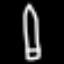
Label: pencil